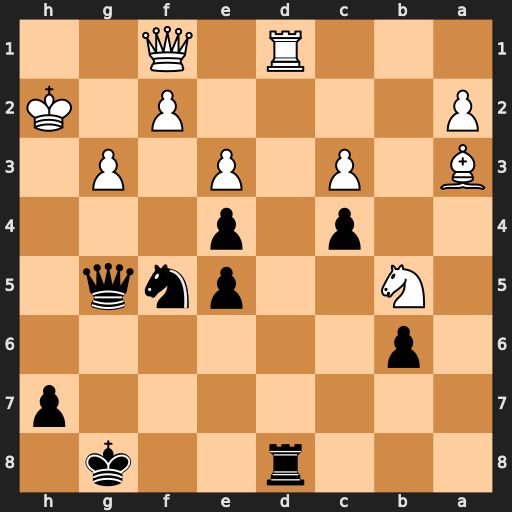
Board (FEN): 3r2k1/7p/1p6/1N2pnq1/2p1p3/B1P1P1P1/P4P1K/3R1Q2
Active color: b
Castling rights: -
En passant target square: -
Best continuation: Qh5+ Qh3 Qxh3+ Kxh3 Rxd1